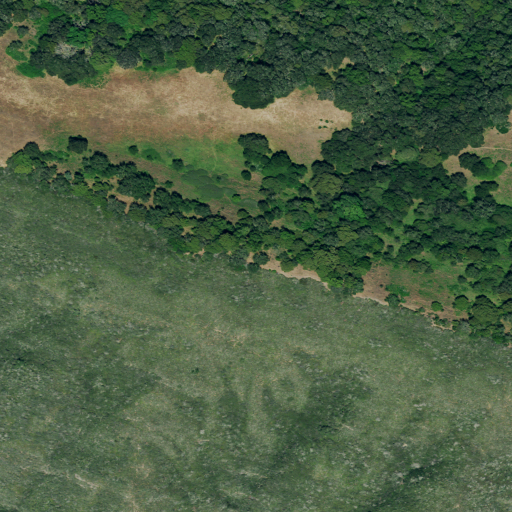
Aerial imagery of mountain in California named Oyster Point containing mixed forest, shrub, and evergreen forest